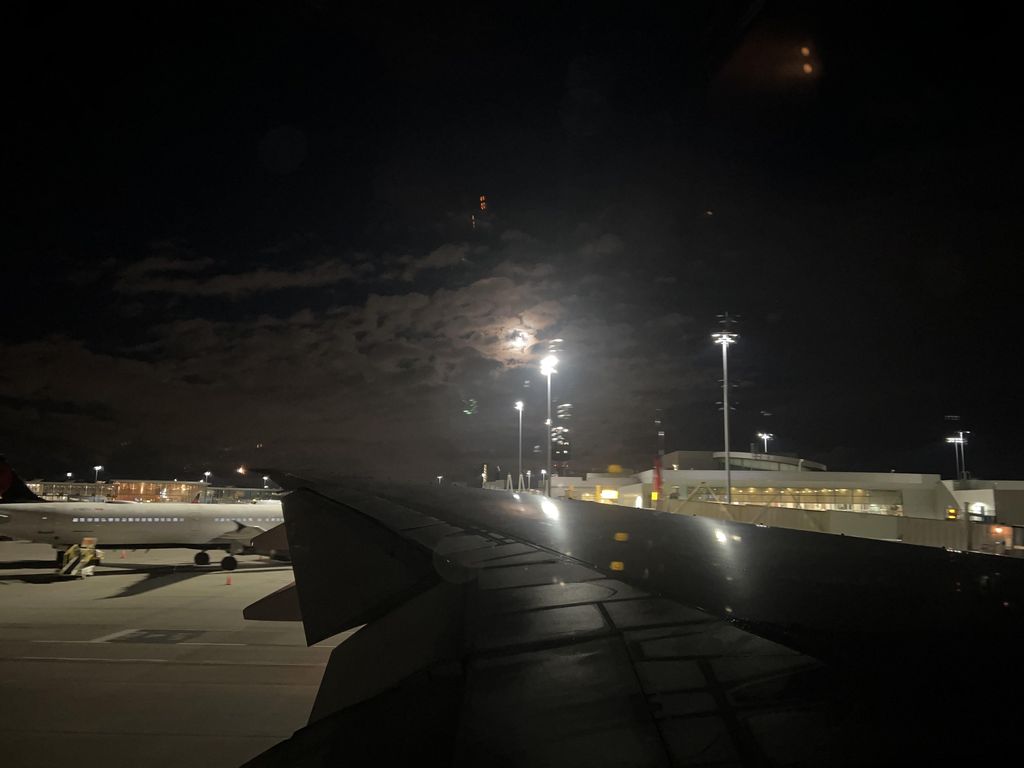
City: vancouver